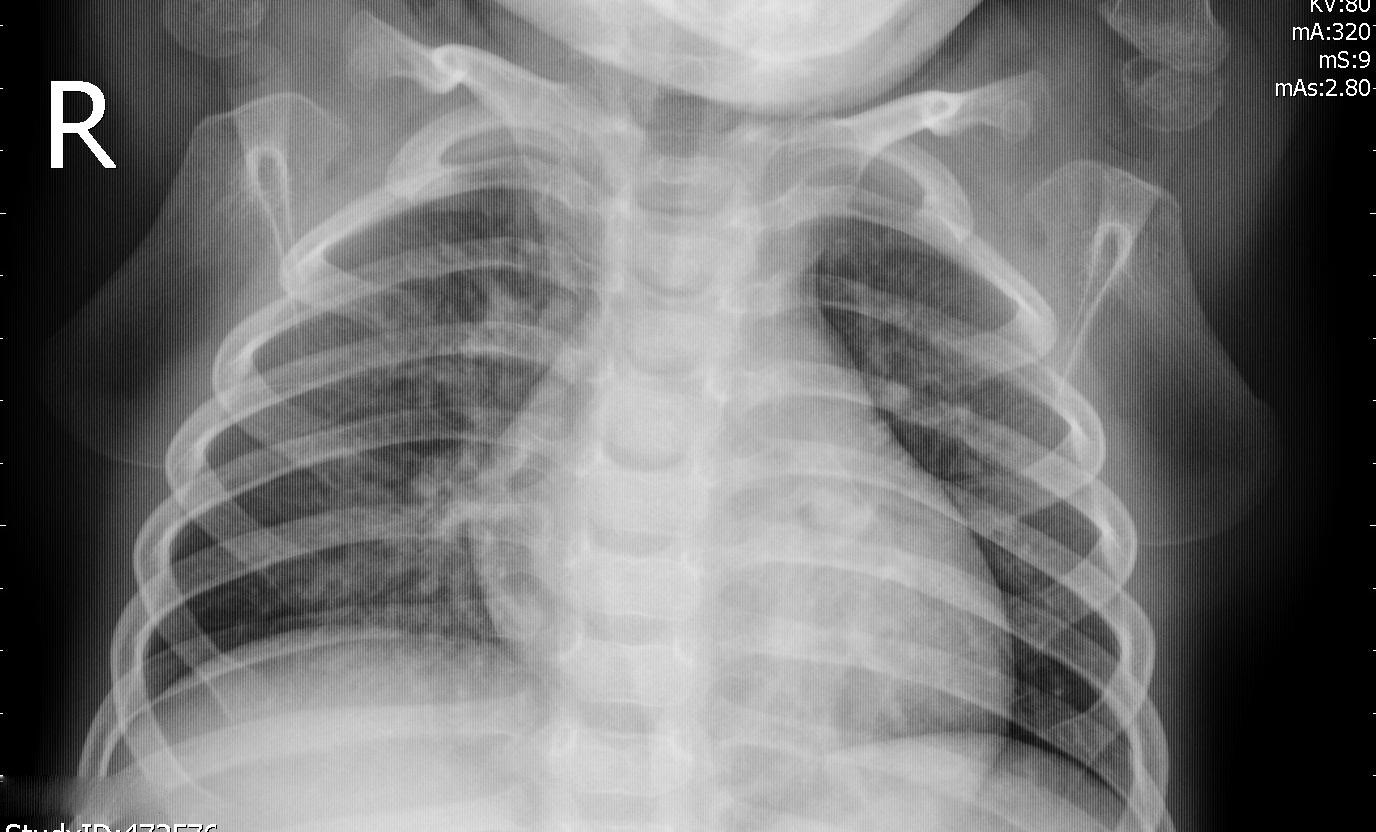
Diagnosis: PNEUMONIA